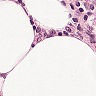
Metastatic tissue present: no